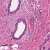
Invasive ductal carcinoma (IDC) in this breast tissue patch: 0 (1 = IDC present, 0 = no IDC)